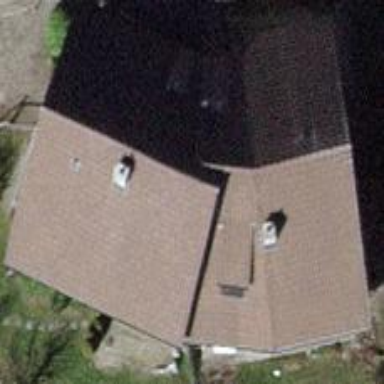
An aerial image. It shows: Detached building with gabled roof.